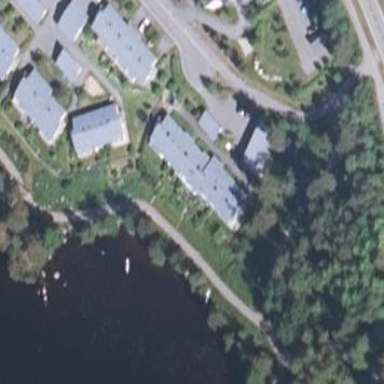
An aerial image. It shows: Terrace building.